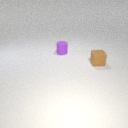
small purple rubber cylinder to the left of small brown rubber cube